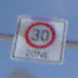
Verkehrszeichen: BeginnZone30
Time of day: MorningAfternoon
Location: Outdoor (Nature)
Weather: PartlyCloudy
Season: Winter
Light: Natural